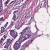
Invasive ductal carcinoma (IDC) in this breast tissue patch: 1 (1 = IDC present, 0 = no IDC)